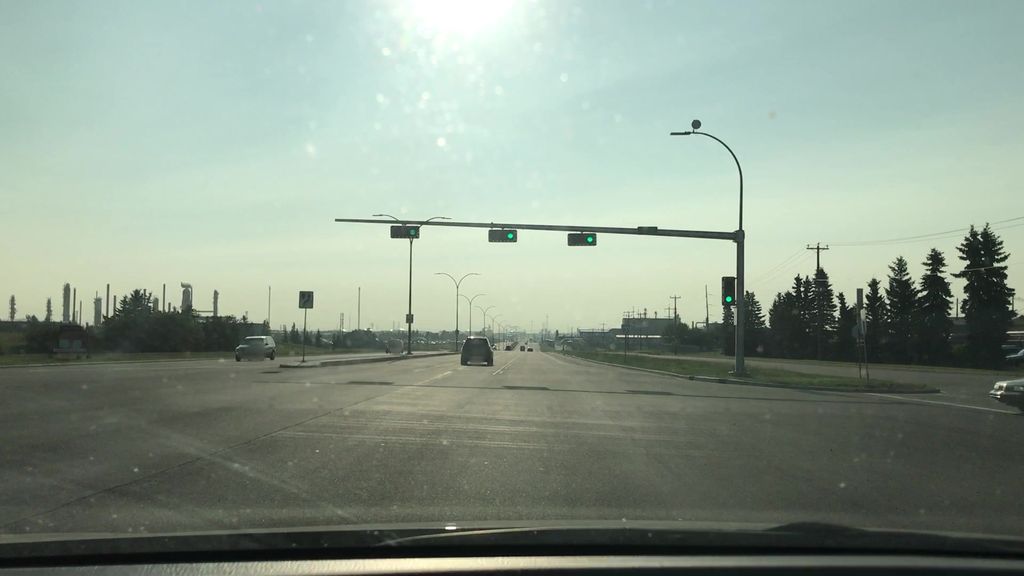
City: edmonton